Question: Something in my CSS seem to be changing tinyMCE's buttons :

Any ideas on how to fix this ?
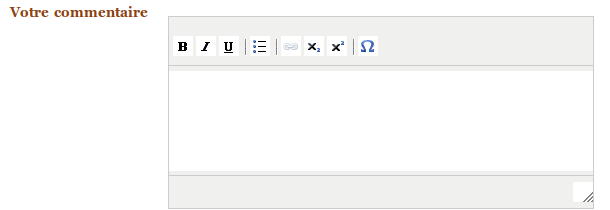
Answer: This is impossible to solve without seeing the full CSS.
The easiest way to find out what the problem is is to inspect the element, in Firefox or Chrome using Right-Click -> "Inspect element" (Firebug needs to be installed in Firefox for this).
The style inspector will tell you where the additional margin or padding comes from.